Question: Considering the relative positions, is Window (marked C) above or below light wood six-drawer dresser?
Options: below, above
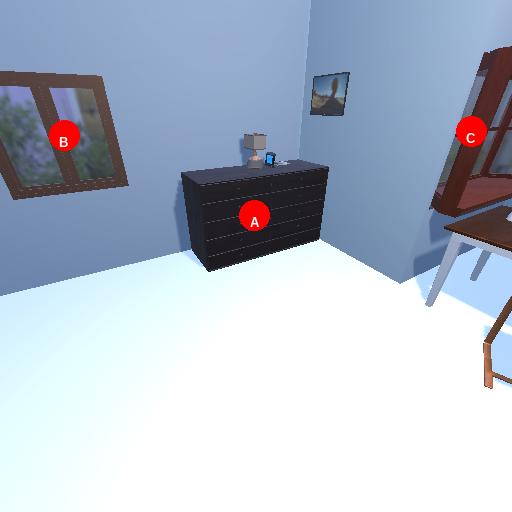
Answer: below